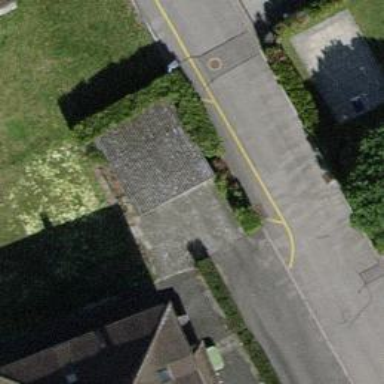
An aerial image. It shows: Group of garages.